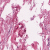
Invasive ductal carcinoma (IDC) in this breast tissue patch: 0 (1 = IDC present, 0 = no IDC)